Field crop: tomato
Growth stage: 1
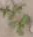
Species: portulaca